Question: I have report with ID and values in columns. Values are determined 'TRUE' in column. Do you know how make report with two column with ID and value, for e.g.
At the top is the original report and at the bottom of the expected effect.

How macro to write. This is a simple example, in the future I'll have a more rows with ID and handiwork will be impossible...
Thanks for help!
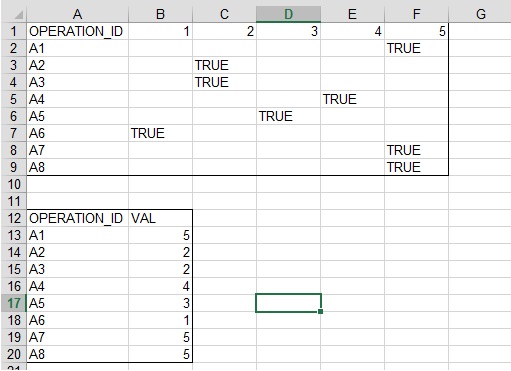
Answer: In your simple example, use the formula '=MATCH(TRUE,B2:F2)' in 'B12'
In this <URL>
'''
Key 101 102 103 104 105
A1 TRUE
A2 TRUE
A3 TRUE
A4 TRUE
A5 TRUE
A6 TRUE
A7 TRUE
A8 TRUE
Key Val
A1 105
A3 102
A8 105
A5 103
A6 101
A7 105
'''
, I used
'''
=INDEX($1:$1,1,MATCH(TRUE,OFFSET($1:$1,MATCH(A12,A$2!:A$9),0)))
'''